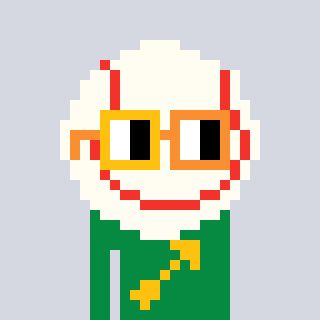
a pixel art character with square yellow and orange glasses, a baseball ball-shaped head and a green-colored body on a cool background